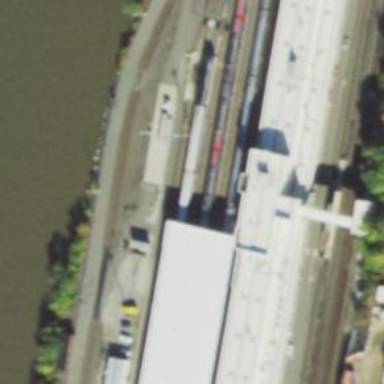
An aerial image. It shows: Rail yard with electrified rails. There is building passage tunnel.